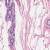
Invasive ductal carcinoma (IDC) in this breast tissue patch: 0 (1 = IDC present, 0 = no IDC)